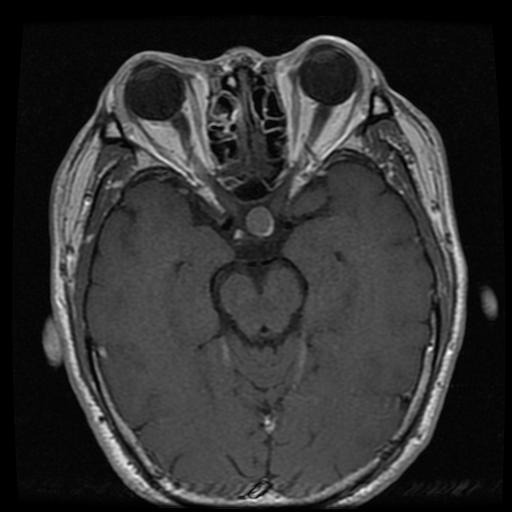
Label: pituitary